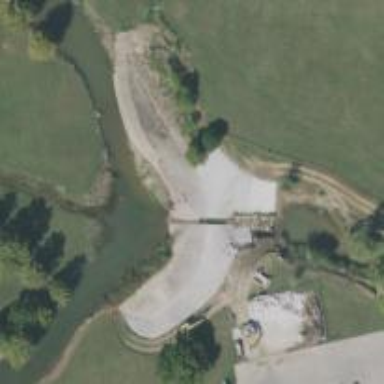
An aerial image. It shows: Weir along the waterway.